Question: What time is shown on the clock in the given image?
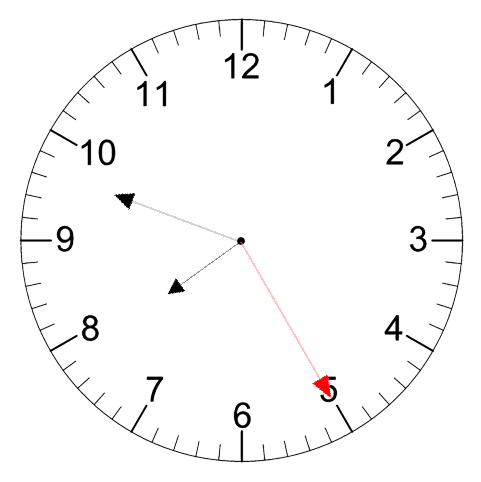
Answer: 07:48:25